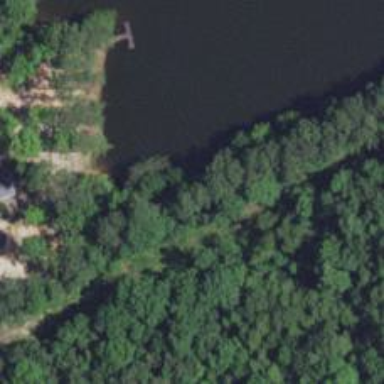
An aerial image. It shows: Reservoir.